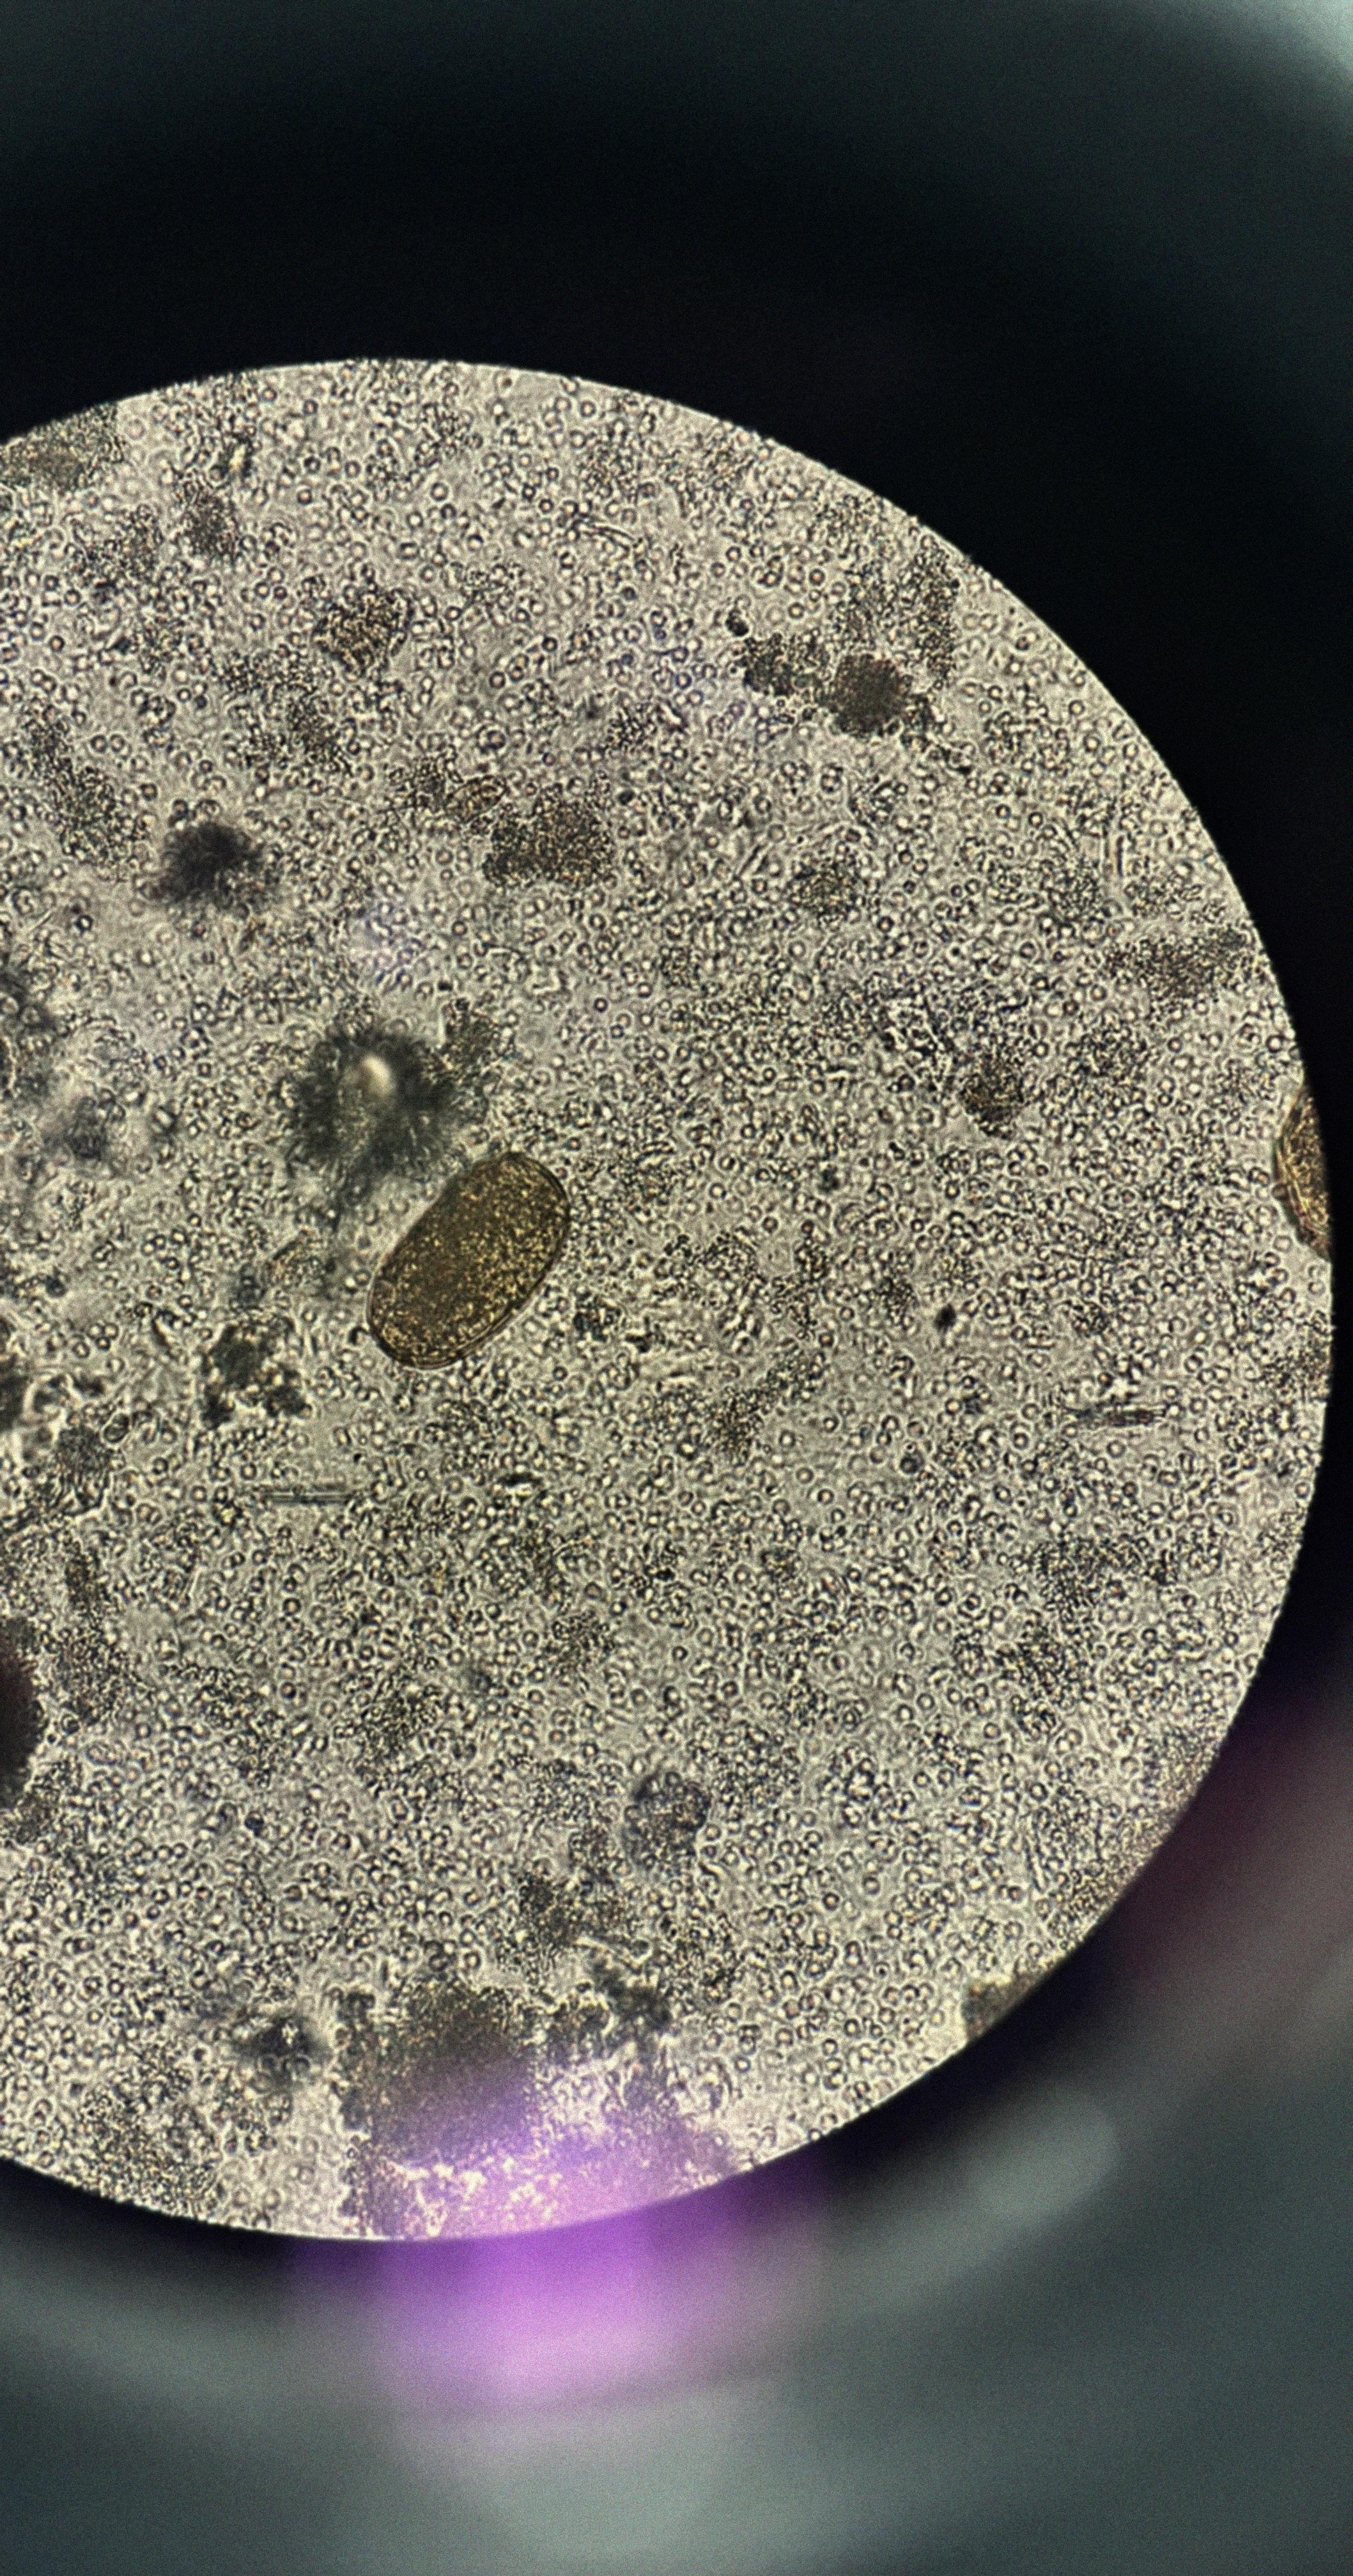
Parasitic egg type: Paragonimus spp